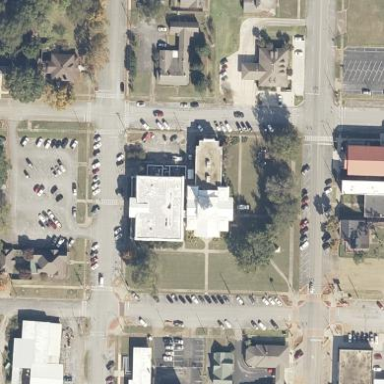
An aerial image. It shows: Public building that serves as courthouse.